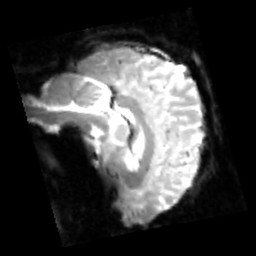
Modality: inplaneT2
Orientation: sagittal
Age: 23
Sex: female